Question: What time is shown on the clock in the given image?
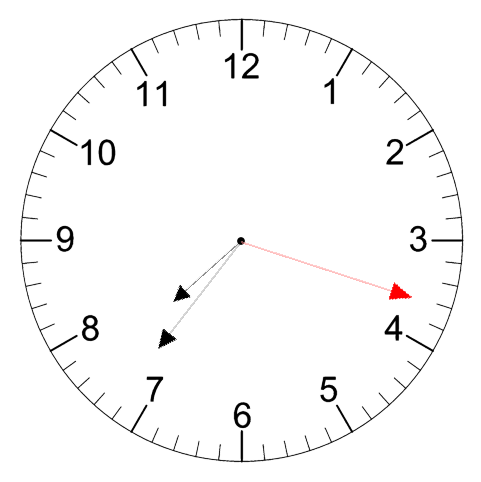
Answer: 07:36:18